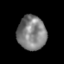
Tissue: lung
Cell type: T cells
Senescence score: 0.1877
Nuclear area (px): 962
Mean DAPI intensity: 127.962